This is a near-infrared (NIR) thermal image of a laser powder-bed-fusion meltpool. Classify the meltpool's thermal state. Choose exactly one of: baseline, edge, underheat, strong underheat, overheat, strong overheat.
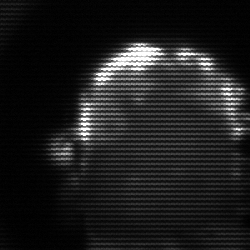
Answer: baseline